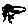
Label: tree